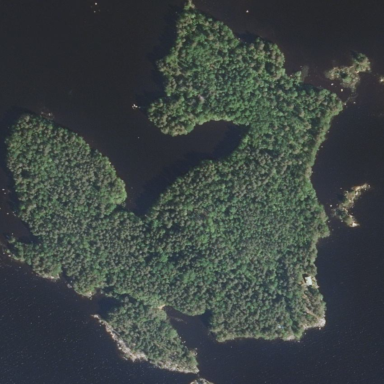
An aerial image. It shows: Islet.